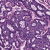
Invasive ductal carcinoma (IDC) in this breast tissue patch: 1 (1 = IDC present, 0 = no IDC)